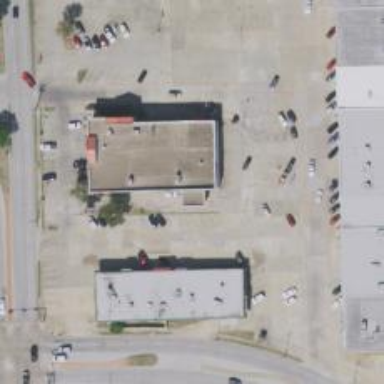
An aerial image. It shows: Pharmacy providing healthcare services.